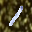
Label: 1